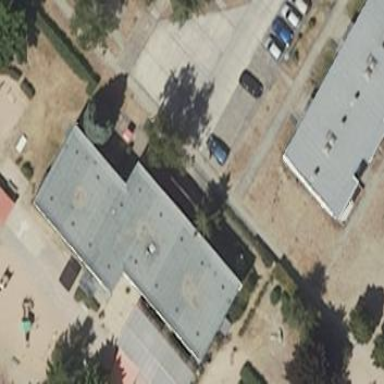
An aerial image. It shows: Kindergarten building.